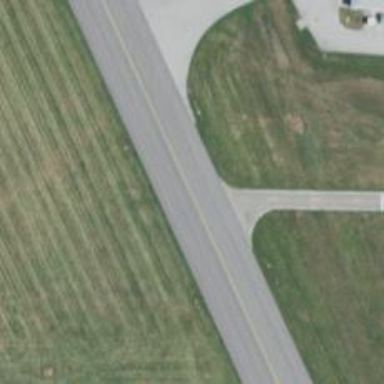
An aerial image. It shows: Image of taxiway at airport.